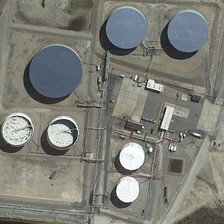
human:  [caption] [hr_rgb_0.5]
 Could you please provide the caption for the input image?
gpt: some storage tanks are surrounded by bareland .

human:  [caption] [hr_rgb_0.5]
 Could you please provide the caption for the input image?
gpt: some storage tanks are surrounded by bareland .

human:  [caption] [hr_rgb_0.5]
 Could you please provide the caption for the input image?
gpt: some storage tanks are surrounded by bareland .

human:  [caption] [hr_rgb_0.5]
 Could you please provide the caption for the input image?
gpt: some storage tanks are surrounded by bareland .

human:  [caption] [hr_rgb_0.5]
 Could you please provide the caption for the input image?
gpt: some storage tanks are surrounded by bareland .